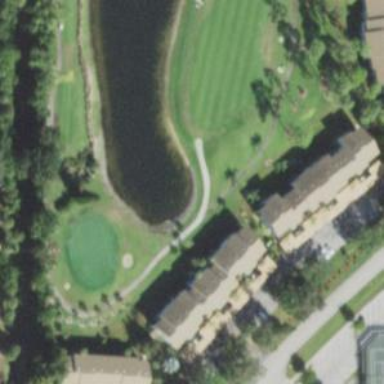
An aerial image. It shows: Path for both road and golf.